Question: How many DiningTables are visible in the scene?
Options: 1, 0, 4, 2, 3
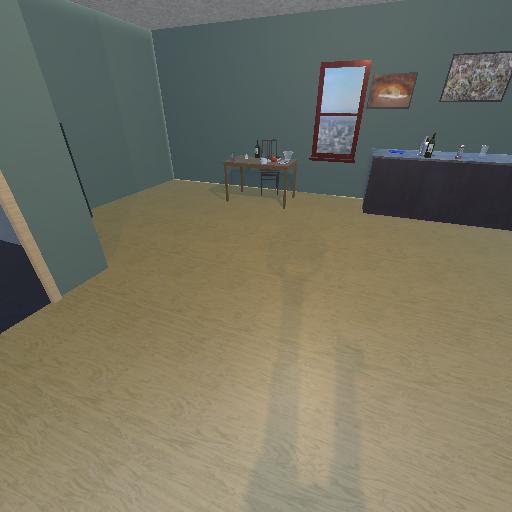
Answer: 1